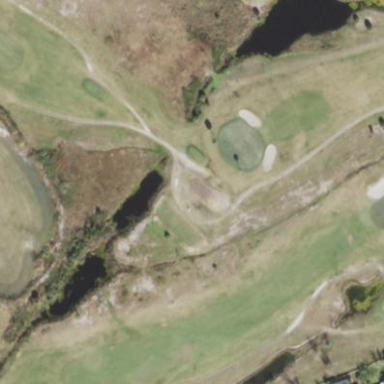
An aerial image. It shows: Rough area on grassy golf course.